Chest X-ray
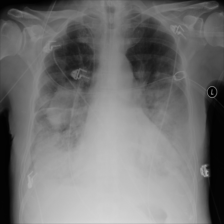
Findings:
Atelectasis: negative
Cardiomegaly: negative
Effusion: positive
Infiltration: positive
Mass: negative
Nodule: negative
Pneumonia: negative
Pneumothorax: negative
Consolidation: negative
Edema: positive
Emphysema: negative
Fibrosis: negative
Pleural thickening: negative
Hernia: negative